Interaction volume radius: 10 \u00c5
Interaction volume height: 40 \u00c5
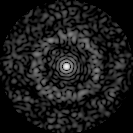
Disorder parameter: 0.8213